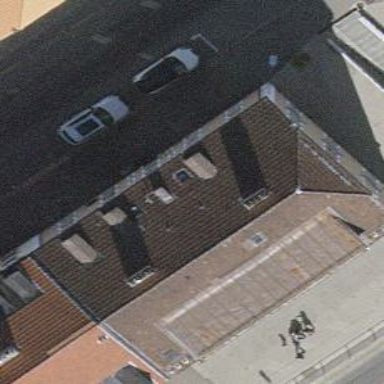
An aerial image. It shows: Cafe.